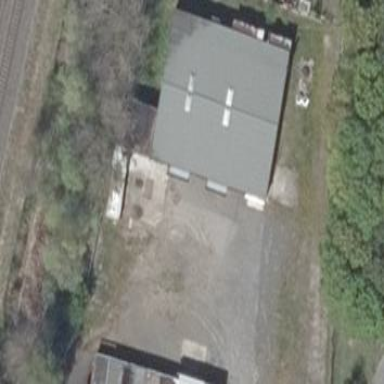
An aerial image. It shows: Commercial building.